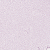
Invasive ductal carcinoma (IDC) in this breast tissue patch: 0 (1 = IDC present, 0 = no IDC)